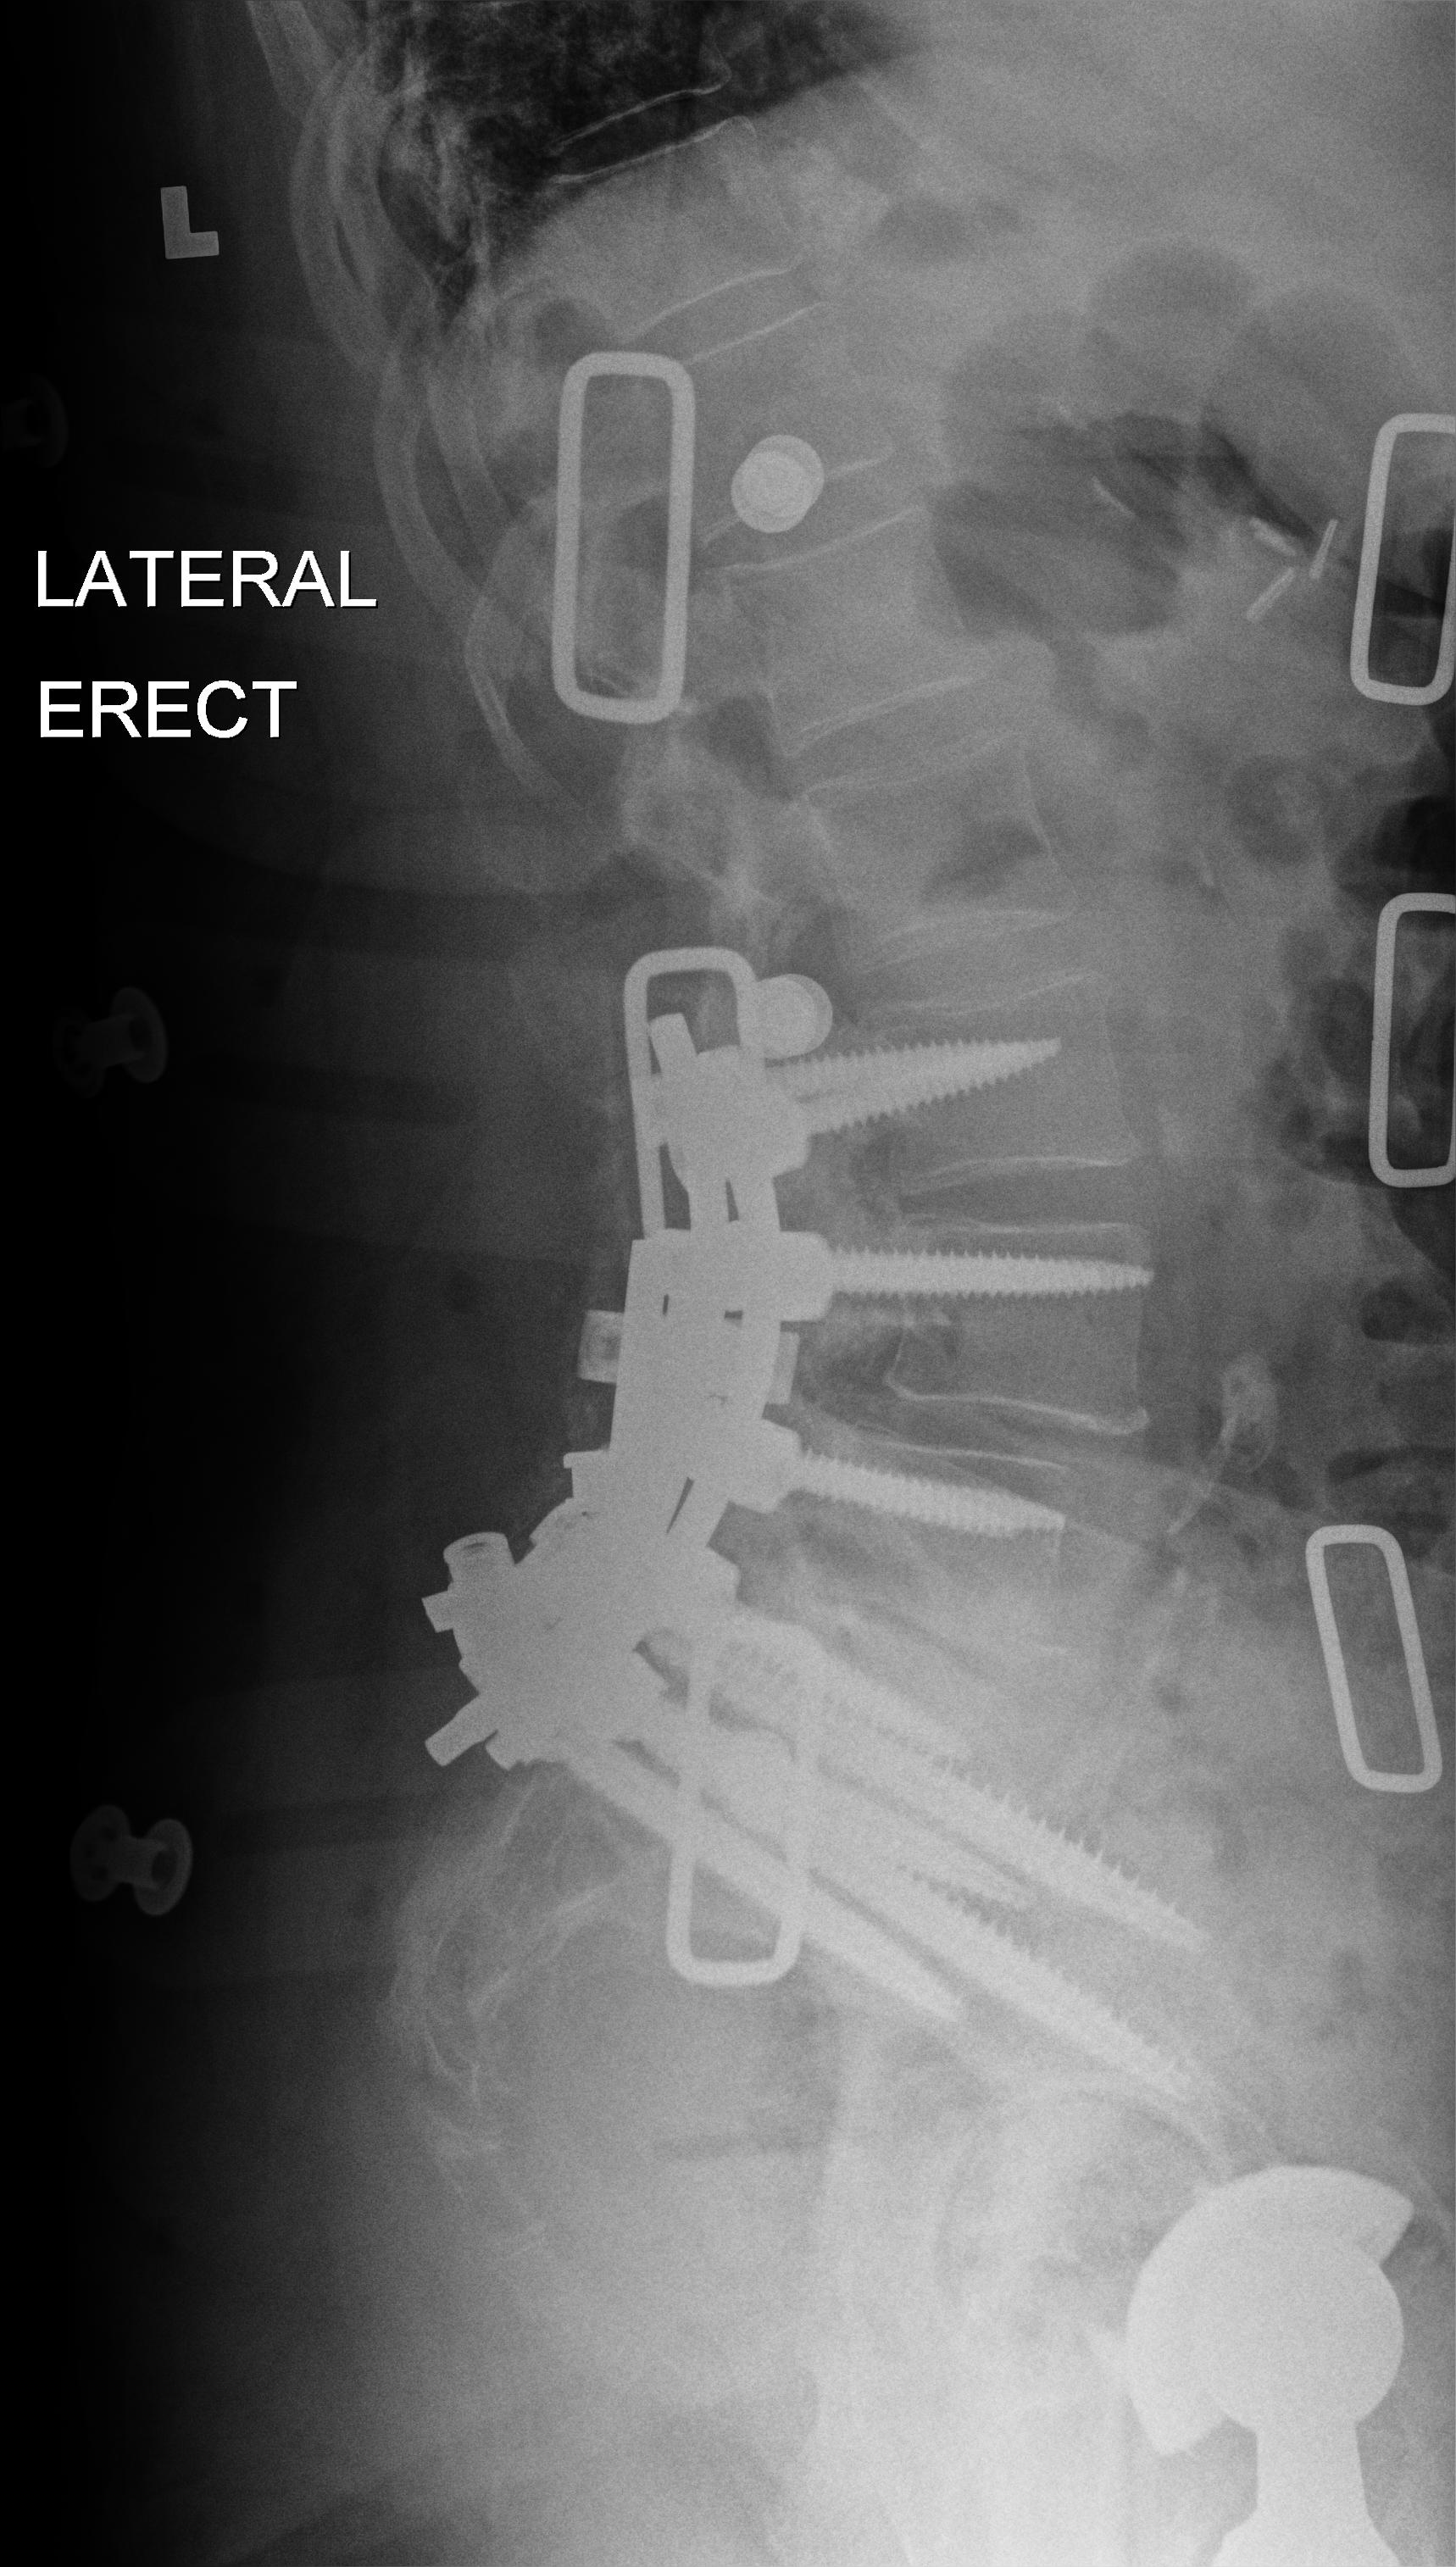
View: LATERAL
Implant manufacturer: Styker everest (K2M)